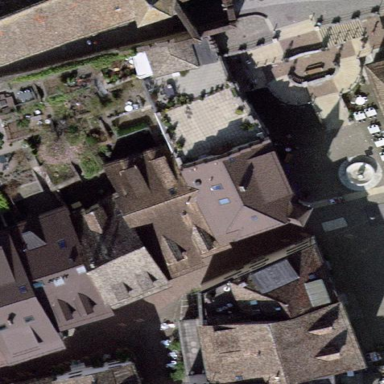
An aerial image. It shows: Apartments building with gabled roof made of roof tiles. The roof orientation is across.